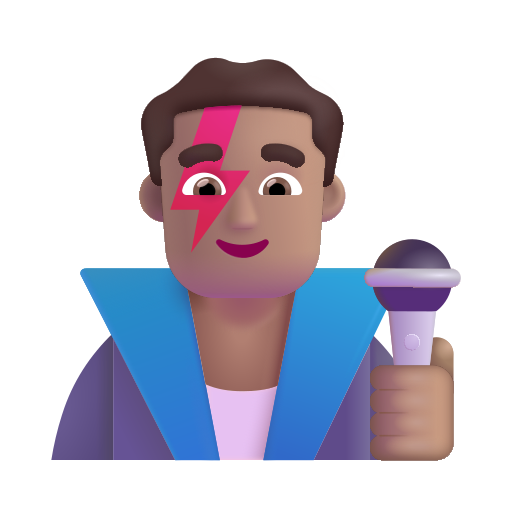
man singer color